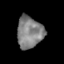
Tissue: skin
Cell type: Epithelial cells
Senescence score: 0.1961
Nuclear area (px): 806
Mean DAPI intensity: 129.174